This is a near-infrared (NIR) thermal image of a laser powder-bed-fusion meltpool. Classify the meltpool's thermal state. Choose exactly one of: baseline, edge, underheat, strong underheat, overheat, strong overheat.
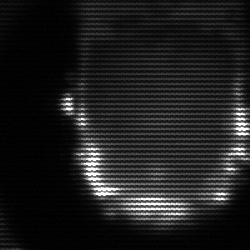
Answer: baseline